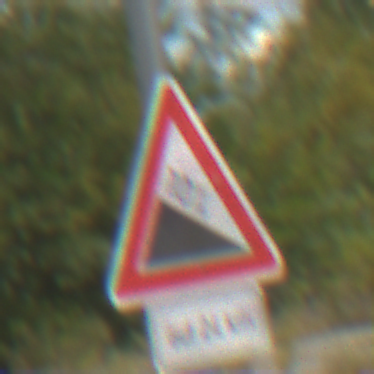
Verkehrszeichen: Gefaelle10
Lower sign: LaengeEinerStrecke6
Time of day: Midday
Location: Outdoor (Suburban)
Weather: PartlyCloudy
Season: Summer
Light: Natural